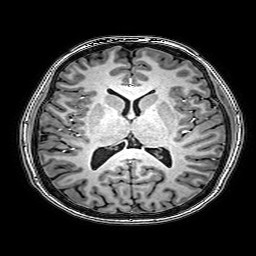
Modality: T1w
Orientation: coronal
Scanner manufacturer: philips
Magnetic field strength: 3 T
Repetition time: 0.0096 s
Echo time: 0.0046 s